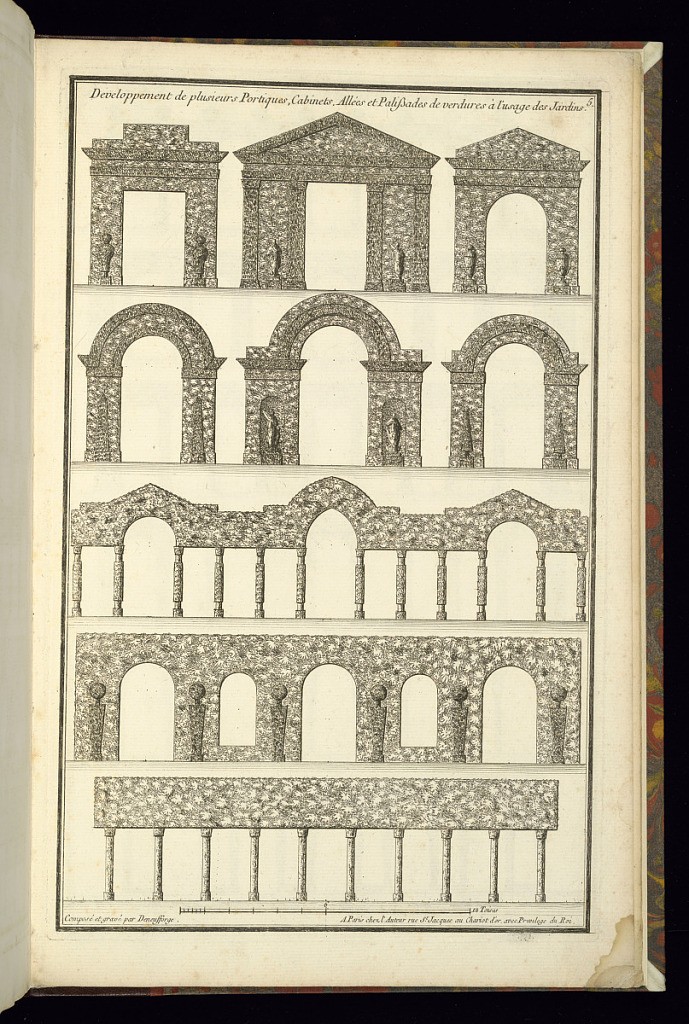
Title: Developpement de plusieurs Portiques, Cabinets, Allées et Palißades de verdures à l'usage des Jardins
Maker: Jean-François de Neufforge, Flemish, 1714–1791
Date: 1768
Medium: Engraving on paper
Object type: Print
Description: Designs for garden gates and pathways out of greenery. The plate is signed and numbered.